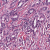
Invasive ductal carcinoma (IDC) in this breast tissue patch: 1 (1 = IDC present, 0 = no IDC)